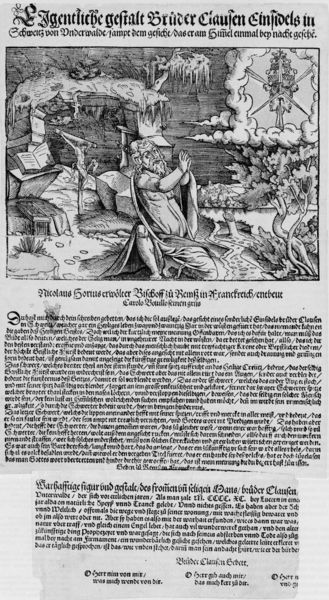
Titel: EJgentliche gestalt Brüder Clausen Einsidels
Künstler: Nicolaus Horius
Standort: Zürich.
Institution: Wickiana
Schlagwörter: baum, gott, himmel, mann, wasser, weiß, wolken, bäume, landschaft, see, grau, schwarz, zeichnung, gras, weg, bart, bibel, falten, stein, bild, hände, strauch, sträucher, boden, blatt, höhle, wald, holzschnitt, schrift, alter mann, gebirge, grafik, graphik, spalten, fluß, deutsch, hängen, moses, buch, glaube, kreuz, druck, schwarzweiss, schraffur, radierung, stich, seite, illustration, text, zeitung, knien, überschrift, beten, gebet, buchdruck, buchseite, poster, christus, jesus, kreuzigung, flehen, knieend, kniend, vision, nest, mönch, erscheinung, buck, fernrohr, kaufen, dürer, kupferstich, anbetung, gekreuzigt, bitte, fraktur, baumstumpf, altdeutsch, beschreibung, schriftart, bitten, bruder, dokument, historisch, eremit, einsiedler, majuskel, gnade, seriendruck, bruder klaus, veranschaulichung, manuskript, vogelnest, dekret, x, ext4, siete, cchronik, getet, erdheinung